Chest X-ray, AP view. Patient: 56 years old, sex M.
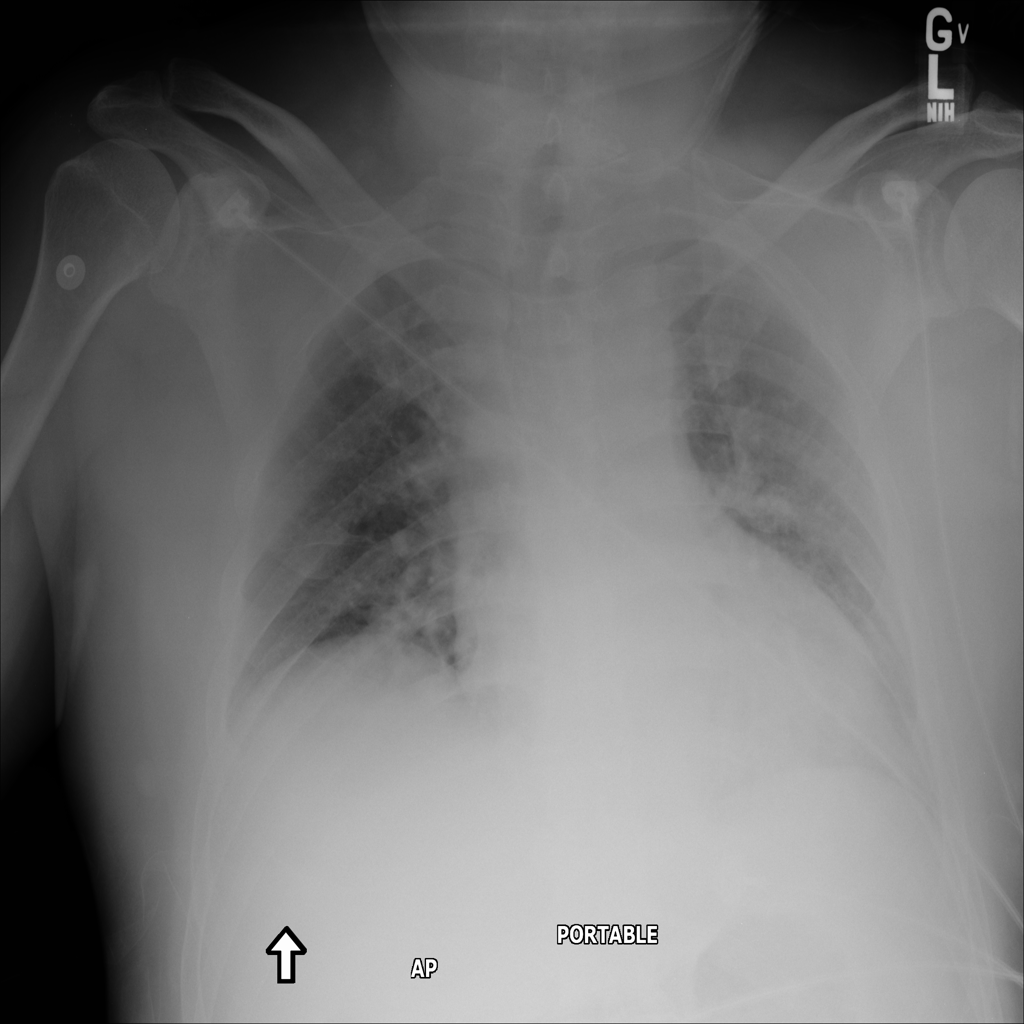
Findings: Mass